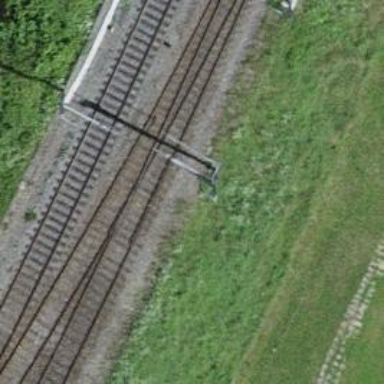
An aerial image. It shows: Single-track electrified railway siding with contact line for service.